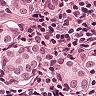
Metastatic tissue present: yes